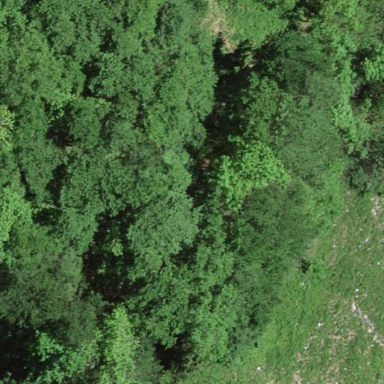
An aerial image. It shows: Serene woodland landscape.